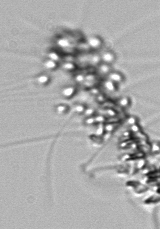
Label: Chaetoceros_didymus_TAG_external_flagellate